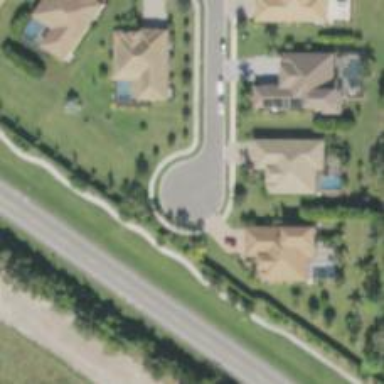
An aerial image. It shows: Turning circle on the road.